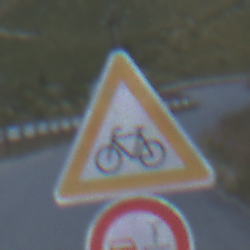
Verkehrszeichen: RadverkehrRechts
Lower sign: VerbotUeberholenEinspurigeFahrzeuge
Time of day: SunriseSunset
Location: Outdoor (RoadRail)
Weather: Clear
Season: NotSpecified
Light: Natural